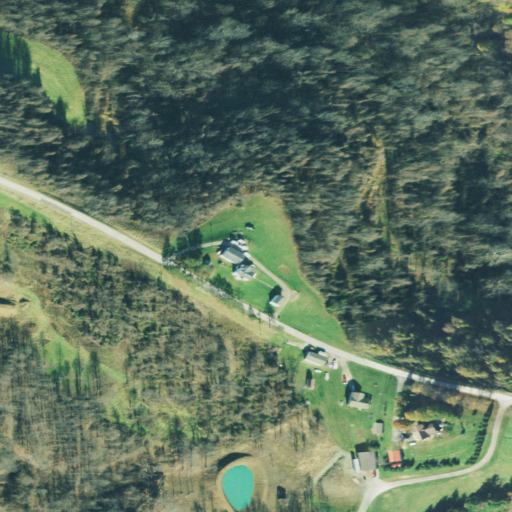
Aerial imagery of ridge(s) in Ohio named Tisher Ridge containing deciduous forest, mixed forest, pasture, open development, grassland, low intensity development, and high intensity development